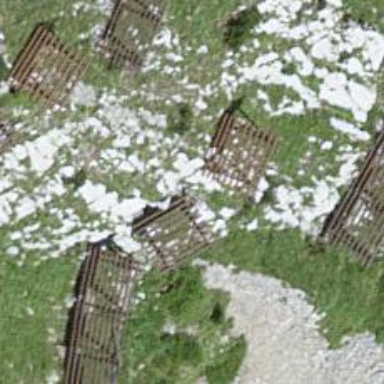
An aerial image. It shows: Avalanche protection barrier made by humans.